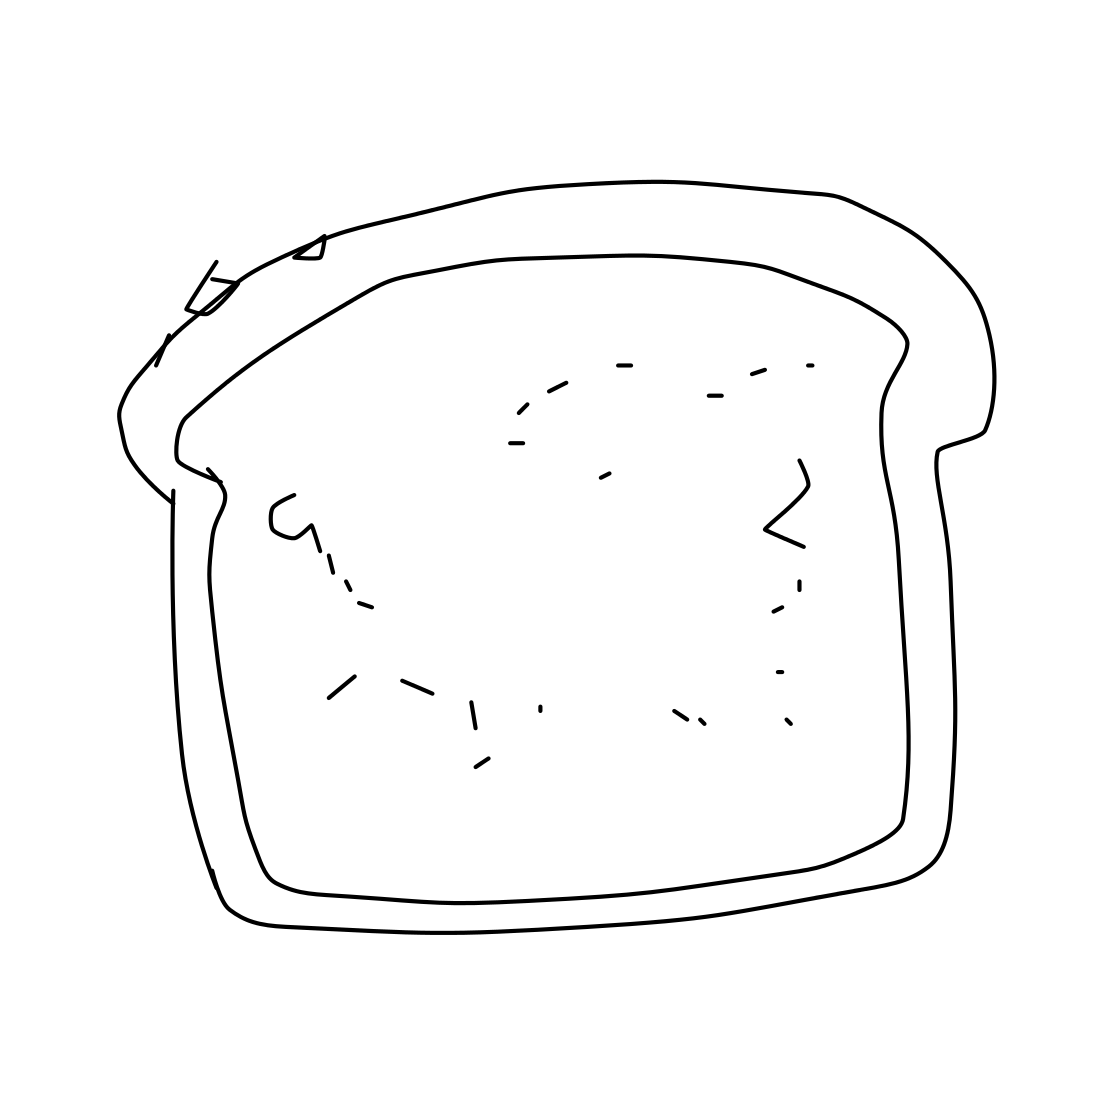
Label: bread